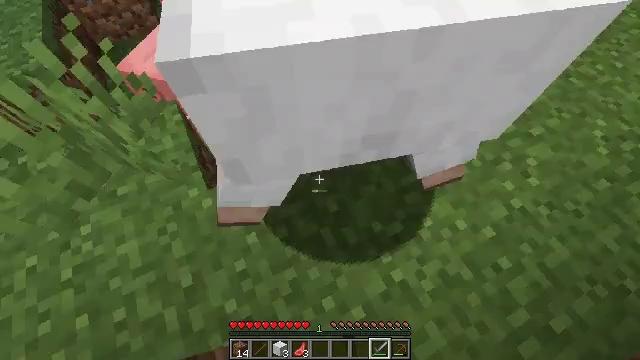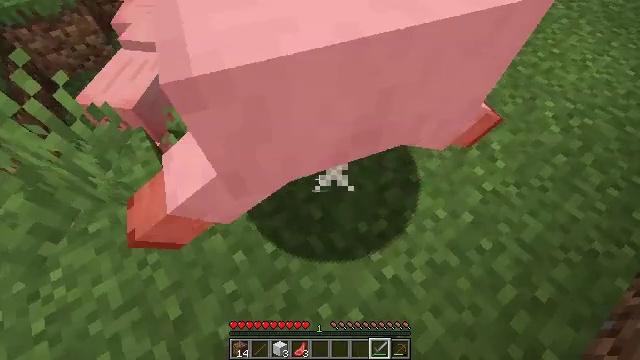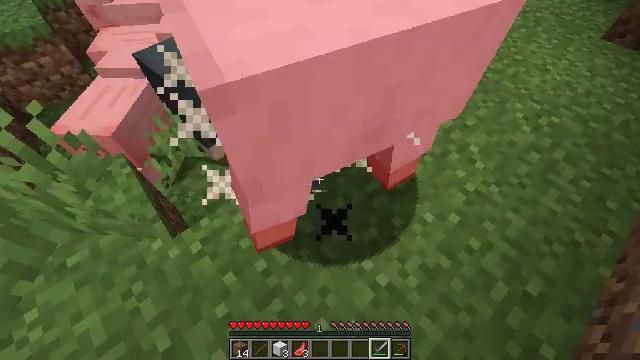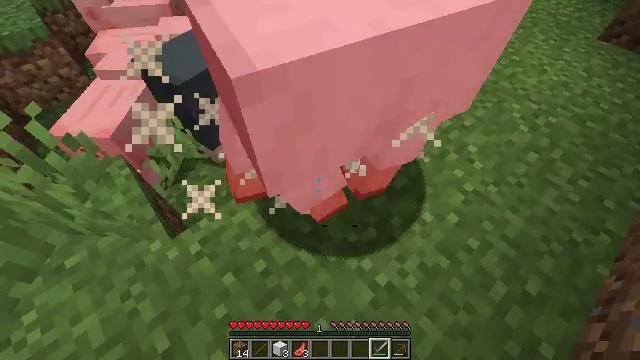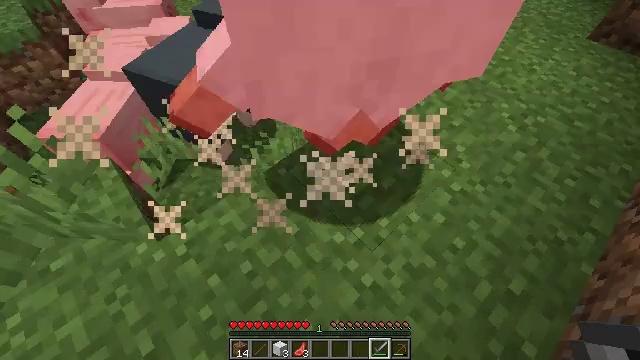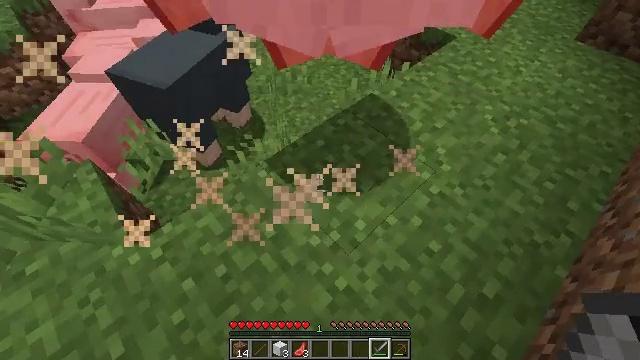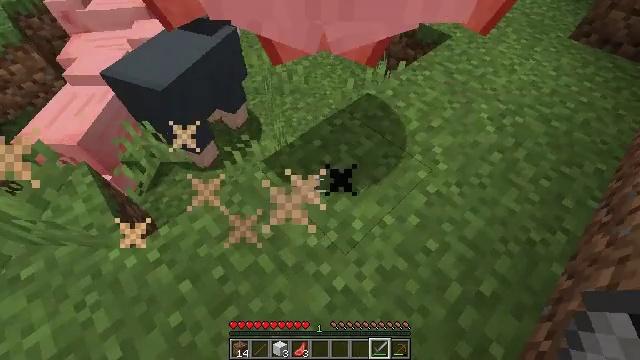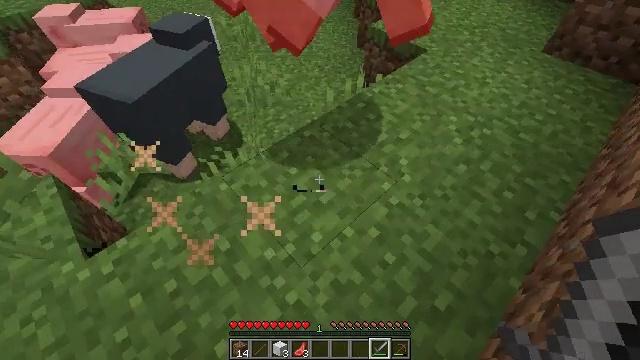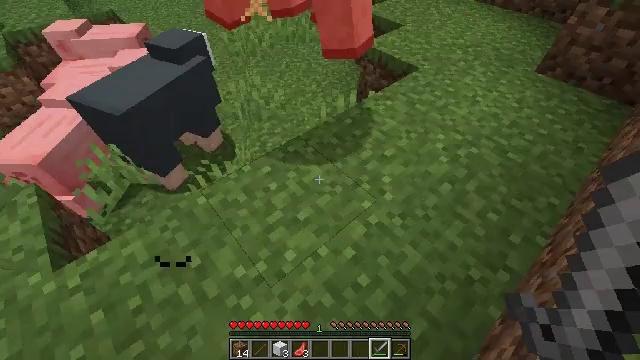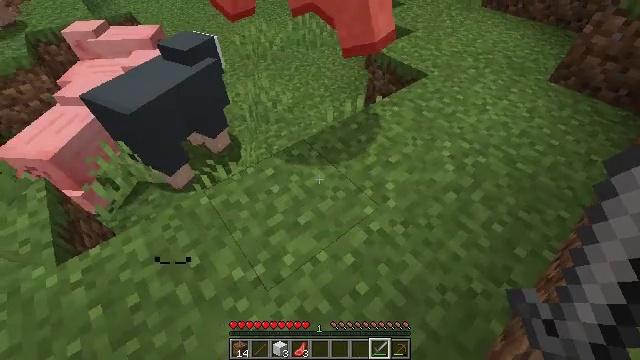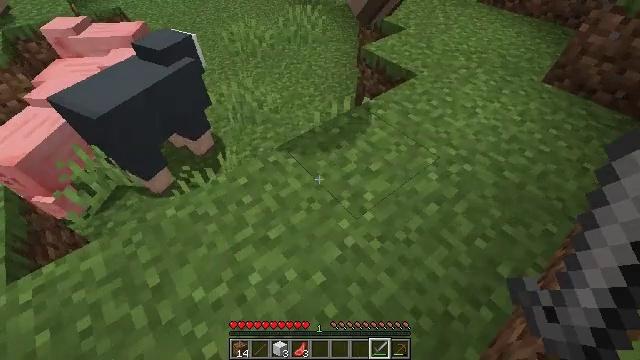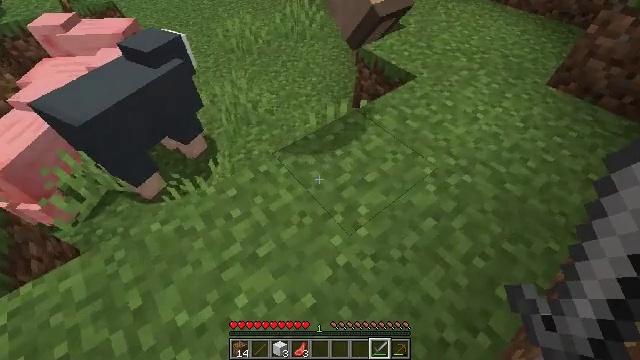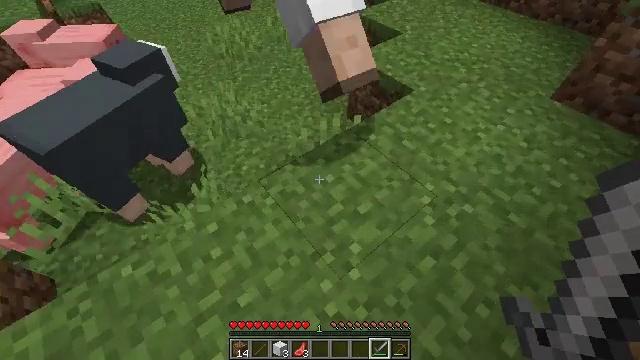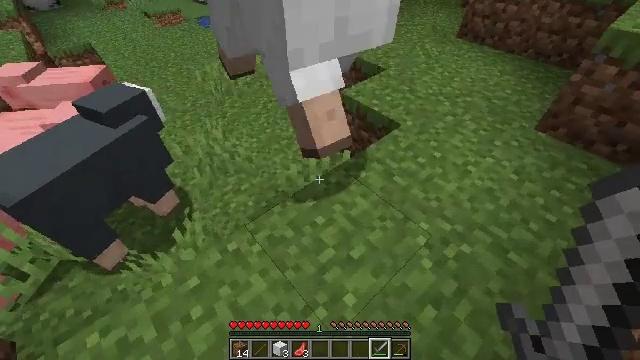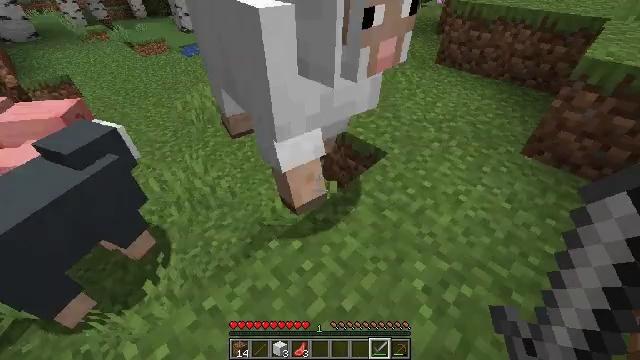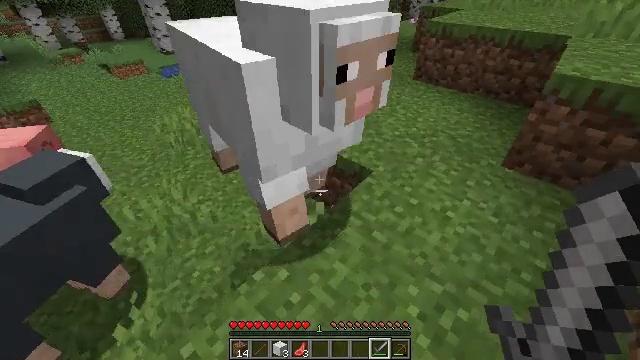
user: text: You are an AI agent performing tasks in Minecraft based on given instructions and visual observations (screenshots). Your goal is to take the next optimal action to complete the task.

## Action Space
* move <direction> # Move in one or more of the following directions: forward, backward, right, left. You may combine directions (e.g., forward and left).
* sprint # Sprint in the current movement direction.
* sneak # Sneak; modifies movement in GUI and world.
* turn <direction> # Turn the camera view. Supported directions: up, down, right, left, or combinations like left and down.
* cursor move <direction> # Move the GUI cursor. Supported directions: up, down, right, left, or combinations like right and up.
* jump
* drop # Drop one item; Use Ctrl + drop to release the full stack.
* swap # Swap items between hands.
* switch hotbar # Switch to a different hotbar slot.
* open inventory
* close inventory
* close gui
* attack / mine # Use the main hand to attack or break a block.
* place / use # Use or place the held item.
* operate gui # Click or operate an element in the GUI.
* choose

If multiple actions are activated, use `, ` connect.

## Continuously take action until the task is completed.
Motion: motion action
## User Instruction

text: Kill the sheep.
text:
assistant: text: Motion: turn right and up
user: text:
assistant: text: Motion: turn right and up
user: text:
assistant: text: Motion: no_op
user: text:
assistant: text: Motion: move right
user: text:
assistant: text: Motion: move right
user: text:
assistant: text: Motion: move right
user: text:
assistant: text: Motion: move right, turn up
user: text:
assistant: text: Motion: move forward and move right, turn left and up
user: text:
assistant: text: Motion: move forward and move right, turn left
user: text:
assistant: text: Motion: move forward
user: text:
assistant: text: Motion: move forward, turn down
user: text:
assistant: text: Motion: move forward
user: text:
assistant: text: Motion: move forward, turn right and up
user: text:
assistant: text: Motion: move forward, turn right and up
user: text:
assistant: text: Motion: move forward, turn right and up
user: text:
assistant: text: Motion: move forward, turn right and up
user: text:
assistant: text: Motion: move forward, turn up
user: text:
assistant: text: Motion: move forward
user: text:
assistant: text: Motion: move forward, attack / mine
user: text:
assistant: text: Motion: move forward, attack / mine
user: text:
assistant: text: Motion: attack / mine
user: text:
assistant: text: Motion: turn down, attack / mine
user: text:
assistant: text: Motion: turn down
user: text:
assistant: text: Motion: no_op